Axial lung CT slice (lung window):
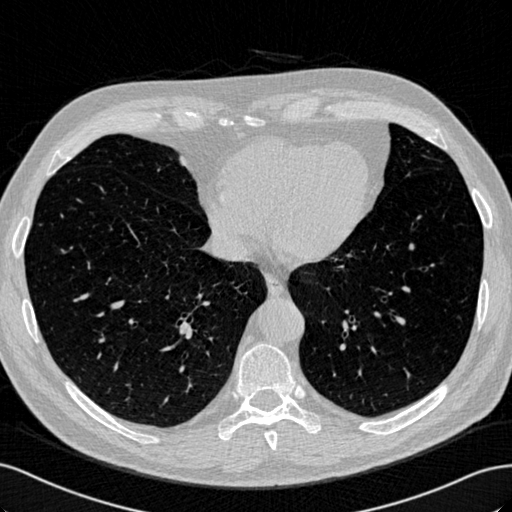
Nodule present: no